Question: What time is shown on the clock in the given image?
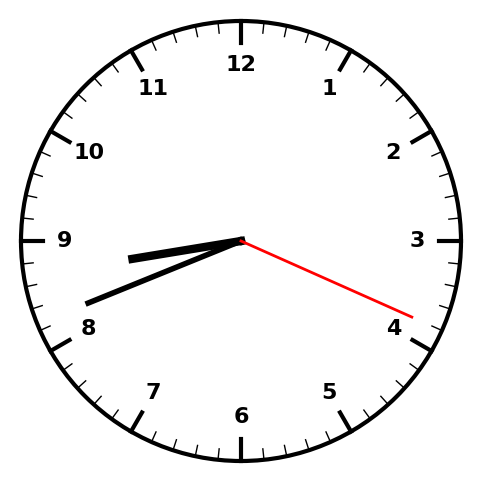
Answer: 08:41:19